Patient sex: M
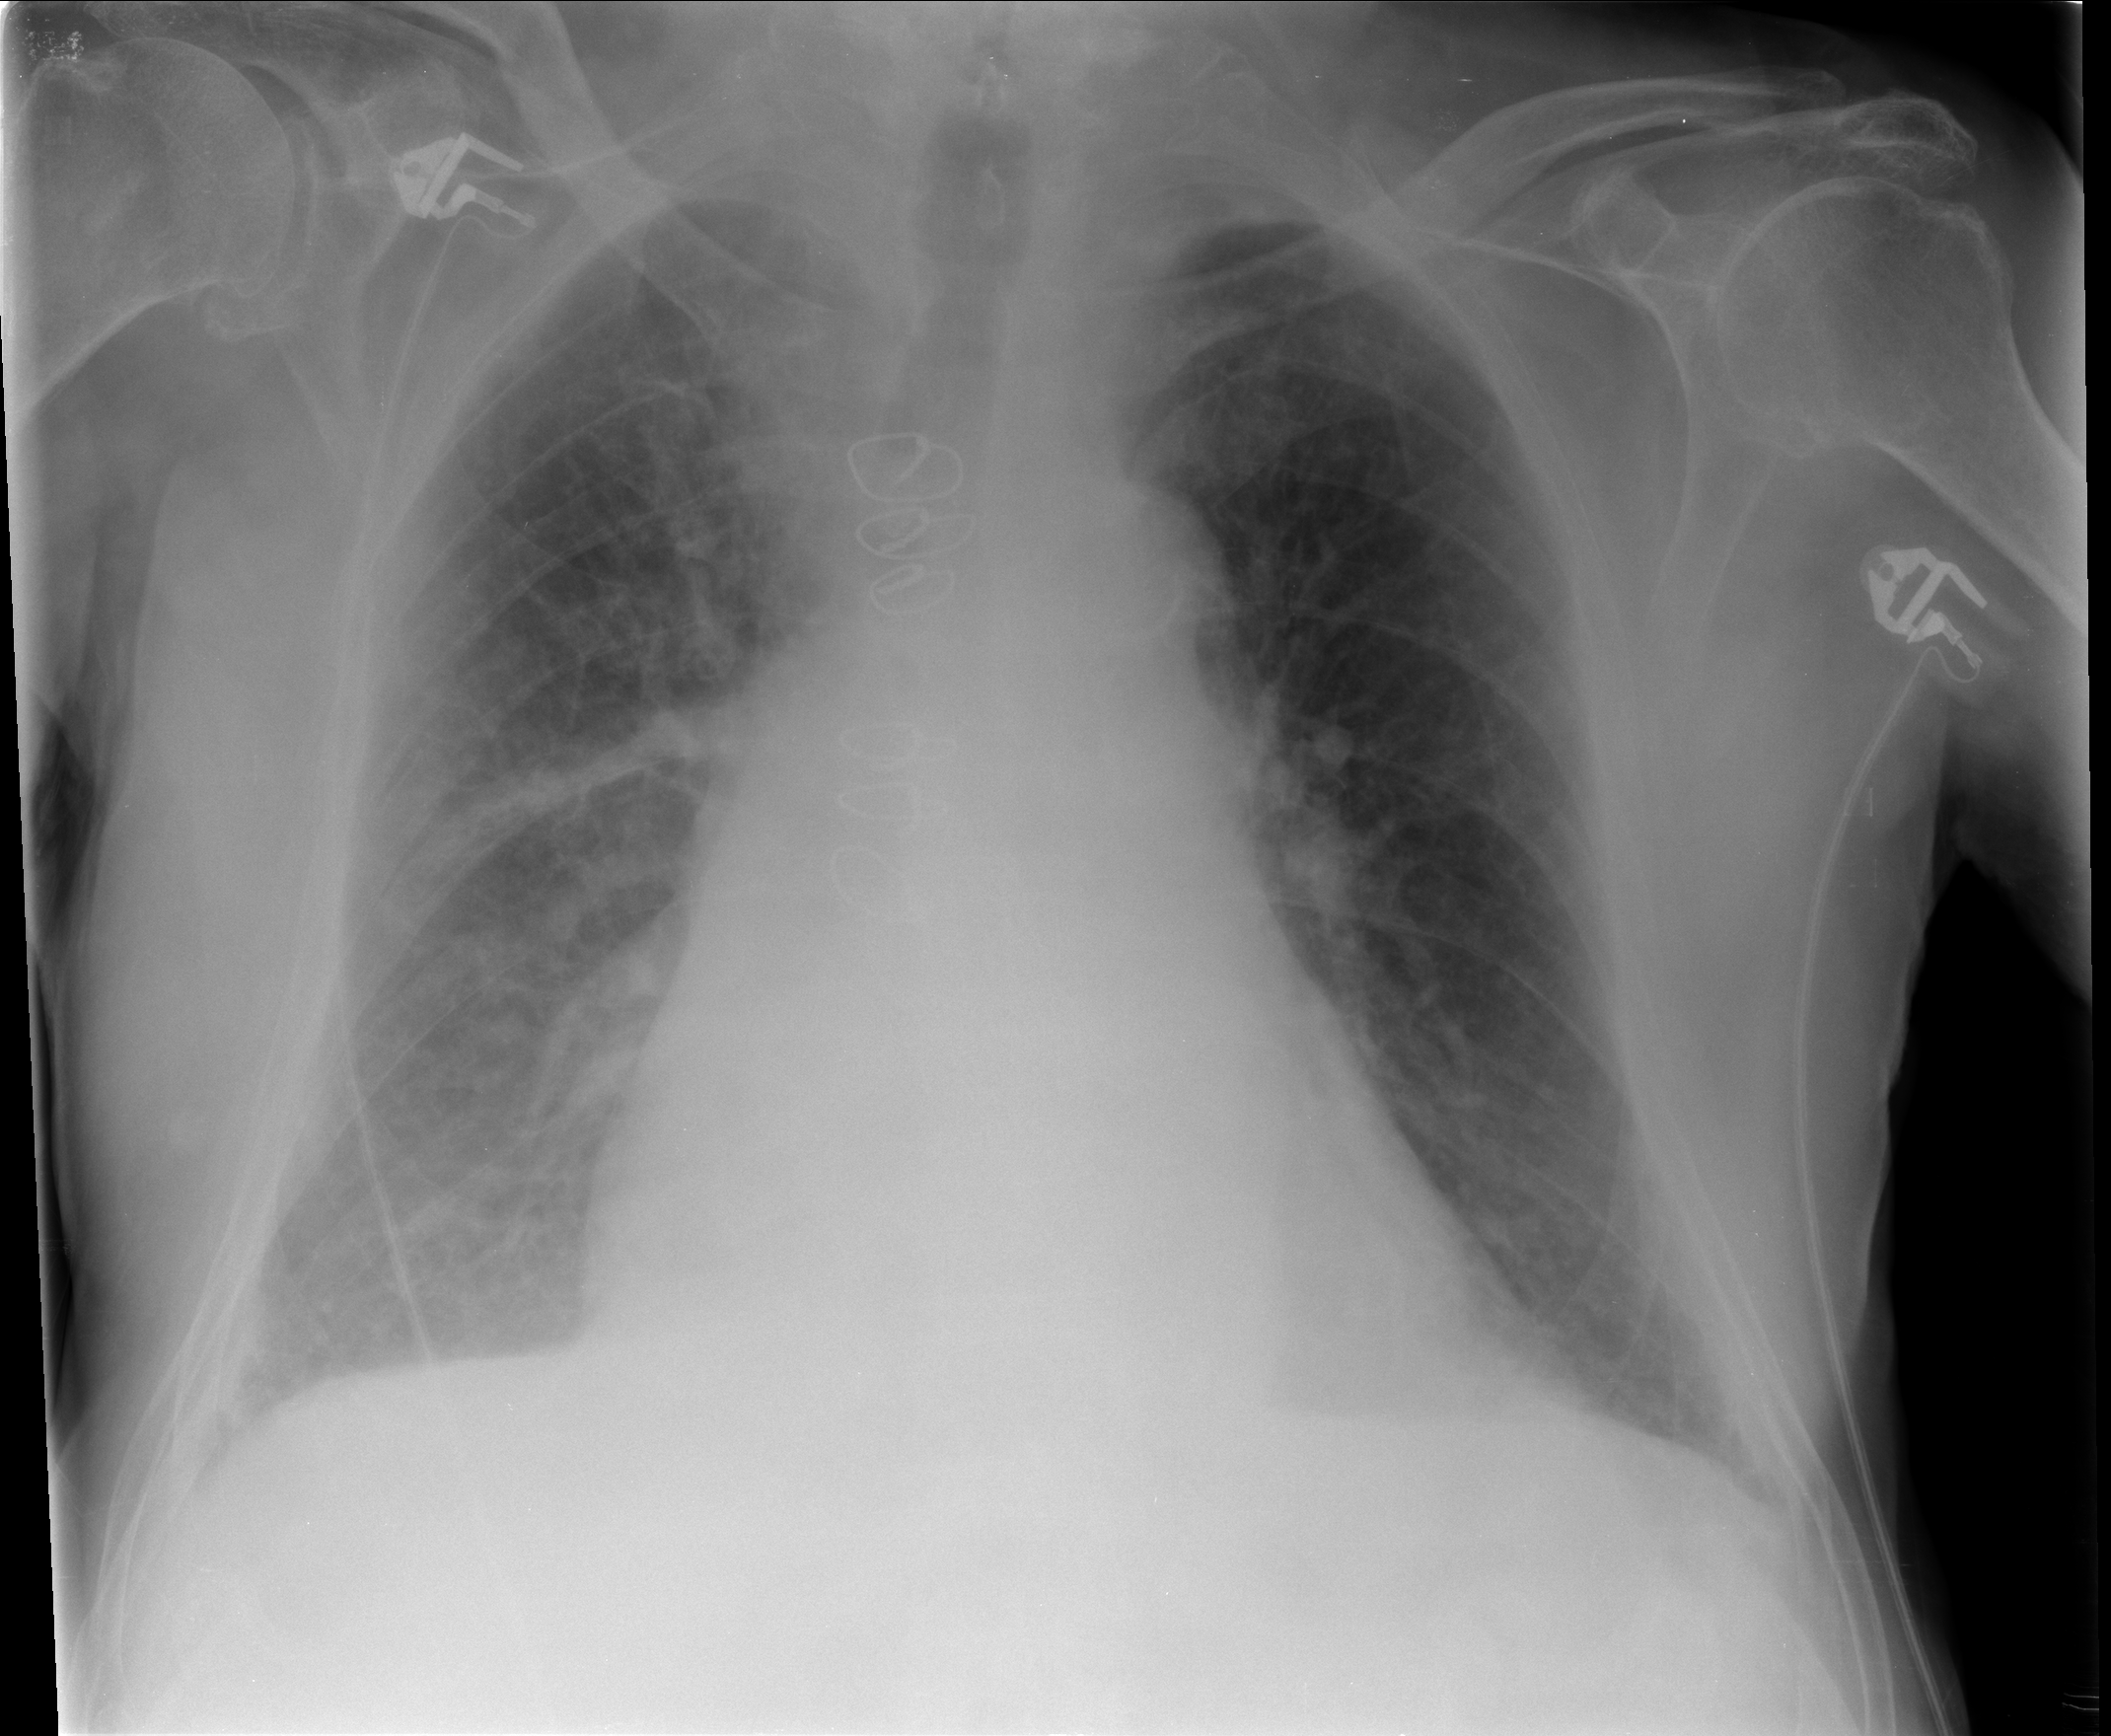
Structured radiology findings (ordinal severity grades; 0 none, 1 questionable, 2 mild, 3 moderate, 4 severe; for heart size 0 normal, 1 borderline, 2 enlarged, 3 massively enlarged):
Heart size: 2
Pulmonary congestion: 0
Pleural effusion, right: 2
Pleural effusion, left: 2
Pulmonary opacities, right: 0
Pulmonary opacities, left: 0
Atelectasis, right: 2
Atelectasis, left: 2